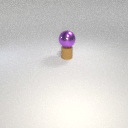
small brown rubber cylinder below large purple metal sphere